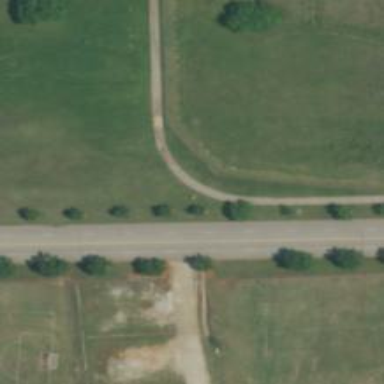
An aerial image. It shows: Asphalt road classified as tertiary.